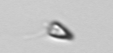
Label: Pyramimonas